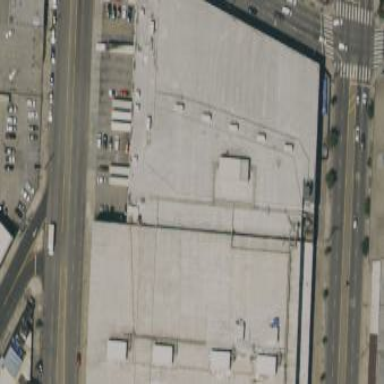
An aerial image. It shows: Factory building.